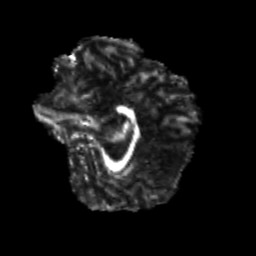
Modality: FA
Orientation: sagittal
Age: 23
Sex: female
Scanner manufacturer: siemens
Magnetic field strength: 3 T
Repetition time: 3.5 s
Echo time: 0.104 s